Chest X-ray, PA view. Patient: 66 years old, sex M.
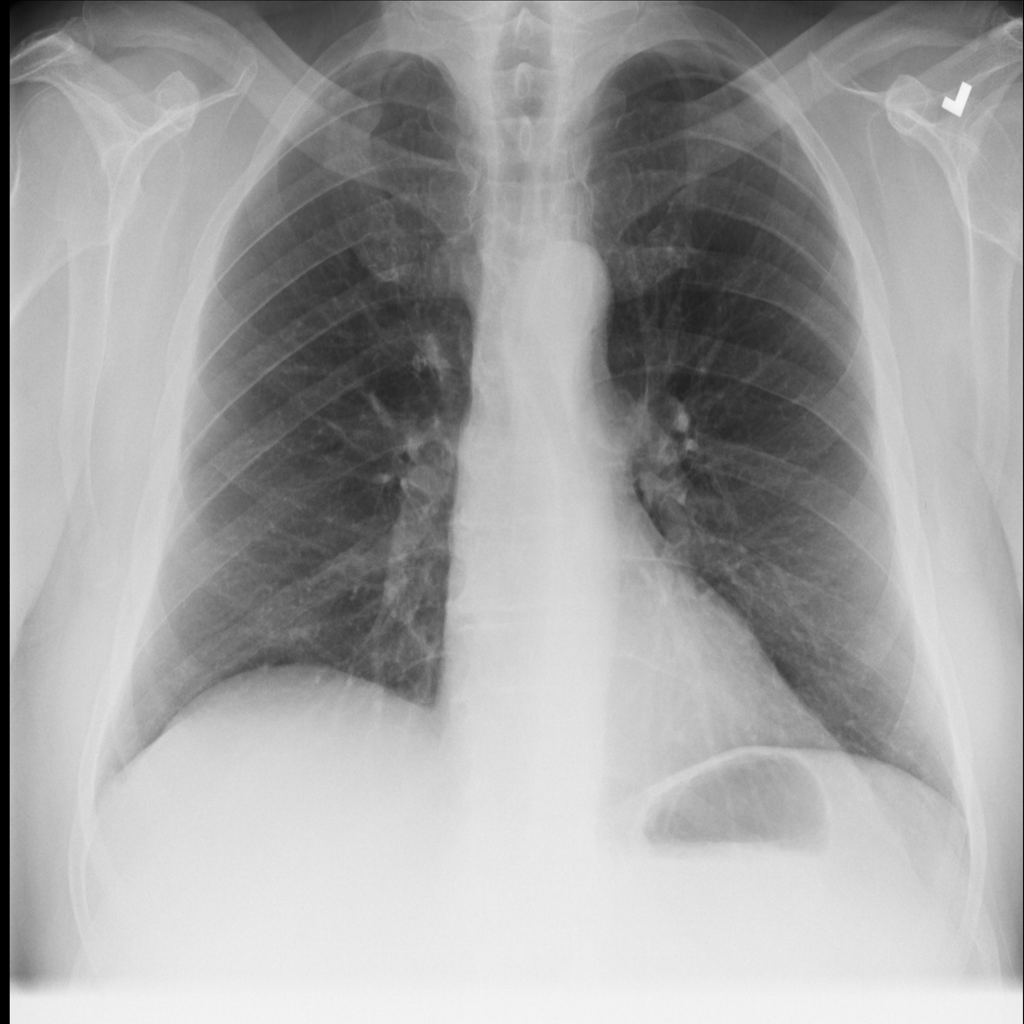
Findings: Infiltration